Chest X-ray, PA view. Patient: 59 years old, sex M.
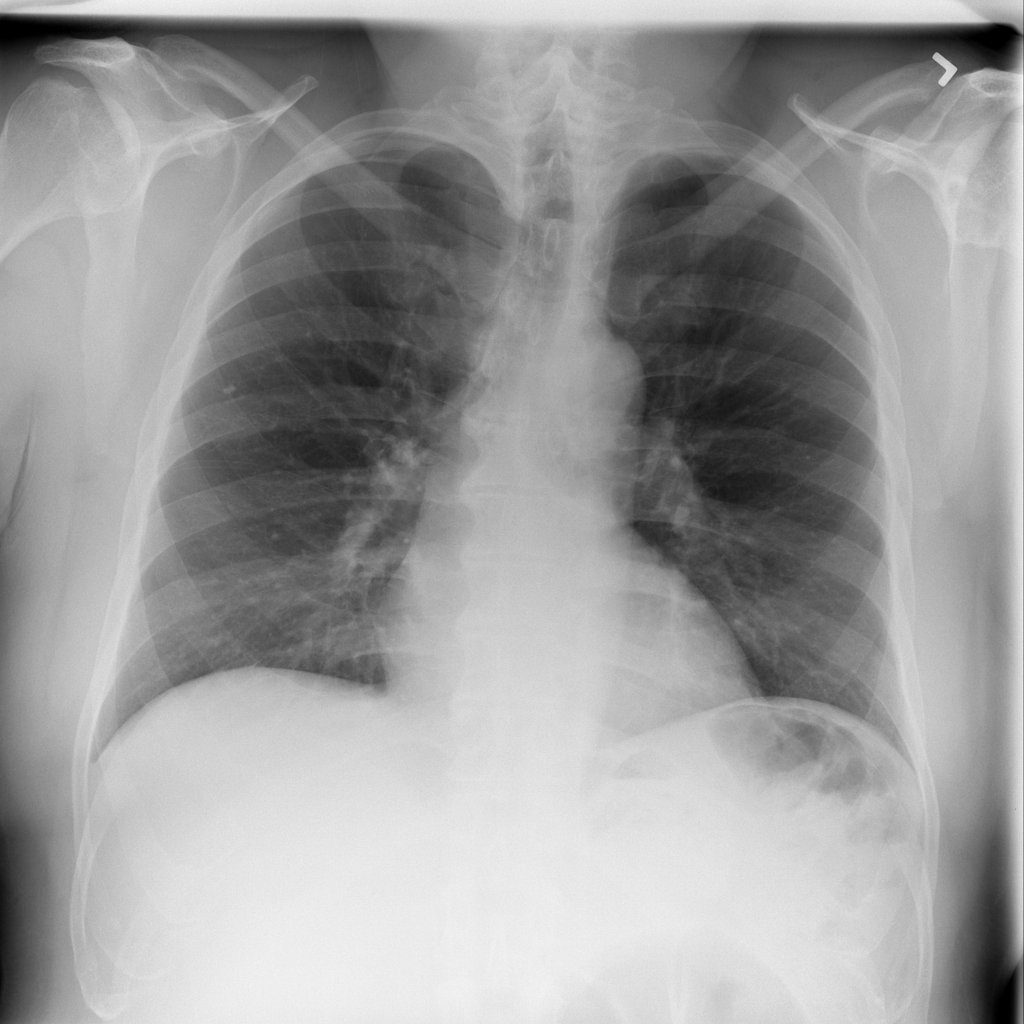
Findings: No Finding